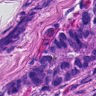
Metastatic tissue present: yes